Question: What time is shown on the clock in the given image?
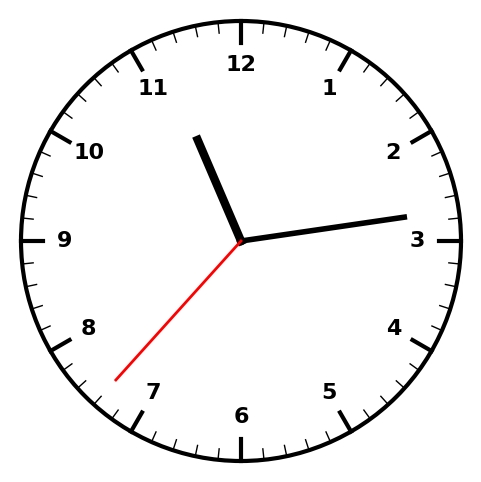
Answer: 11:13:37